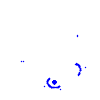
Particle: electron